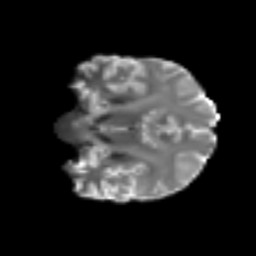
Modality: T2w
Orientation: coronal
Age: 38
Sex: male
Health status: ill
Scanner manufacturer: siemens
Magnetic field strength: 3 T
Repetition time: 8.7 s
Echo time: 0.11 s